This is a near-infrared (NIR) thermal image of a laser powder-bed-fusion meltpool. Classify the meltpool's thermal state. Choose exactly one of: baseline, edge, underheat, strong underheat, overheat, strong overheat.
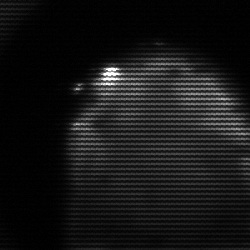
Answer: edge